Aerial crown-view tile of a tropical tree (Barro Colorado Island, Panama), acquired 20250616:
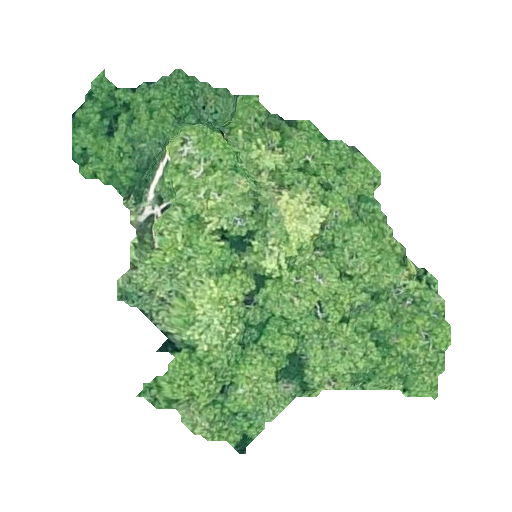
Species: Hura crepitans
GBIF accepted scientific name: Hura crepitans
Crown area: 126.888 m²